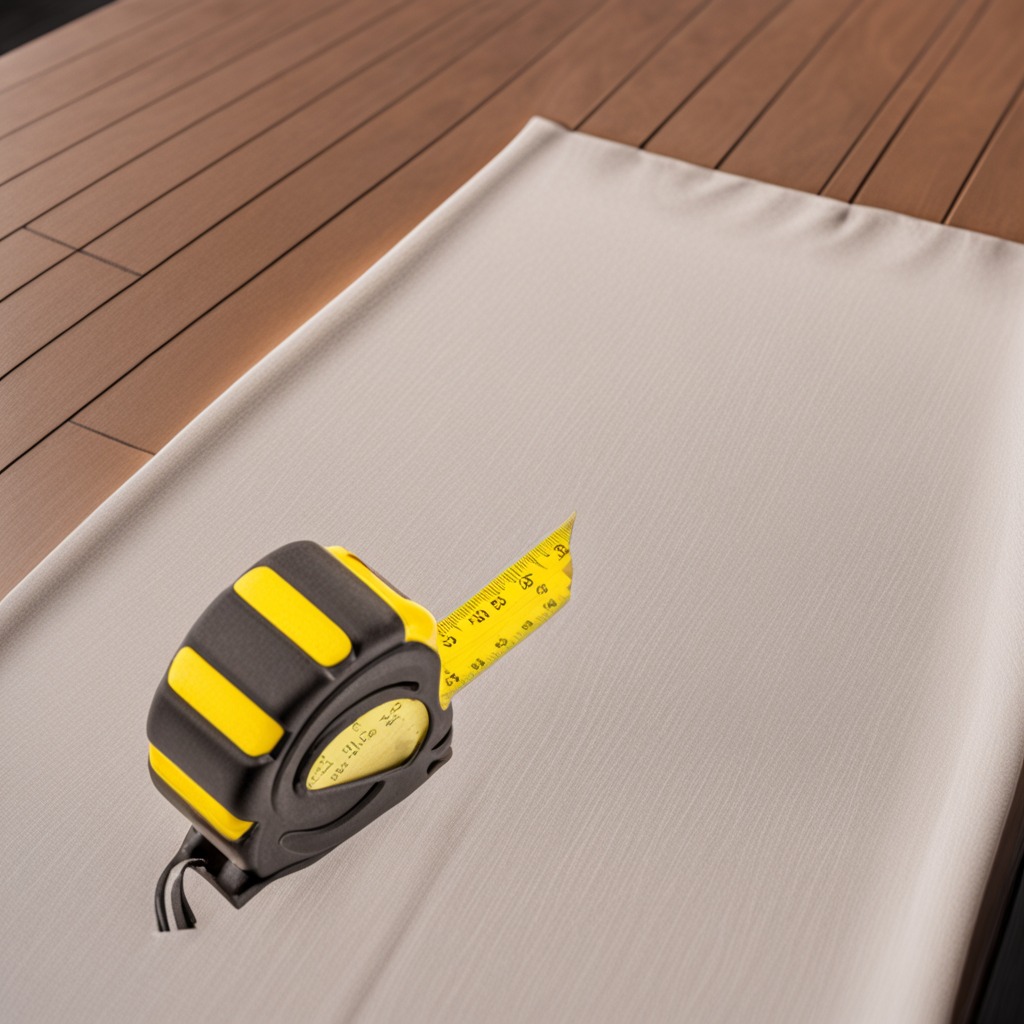
A measuring tape is lying on a wooden table in an outdoor workshop during daytime bright natural light soft shadows worn but beneath the cloth.